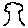
Label: tree